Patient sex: F
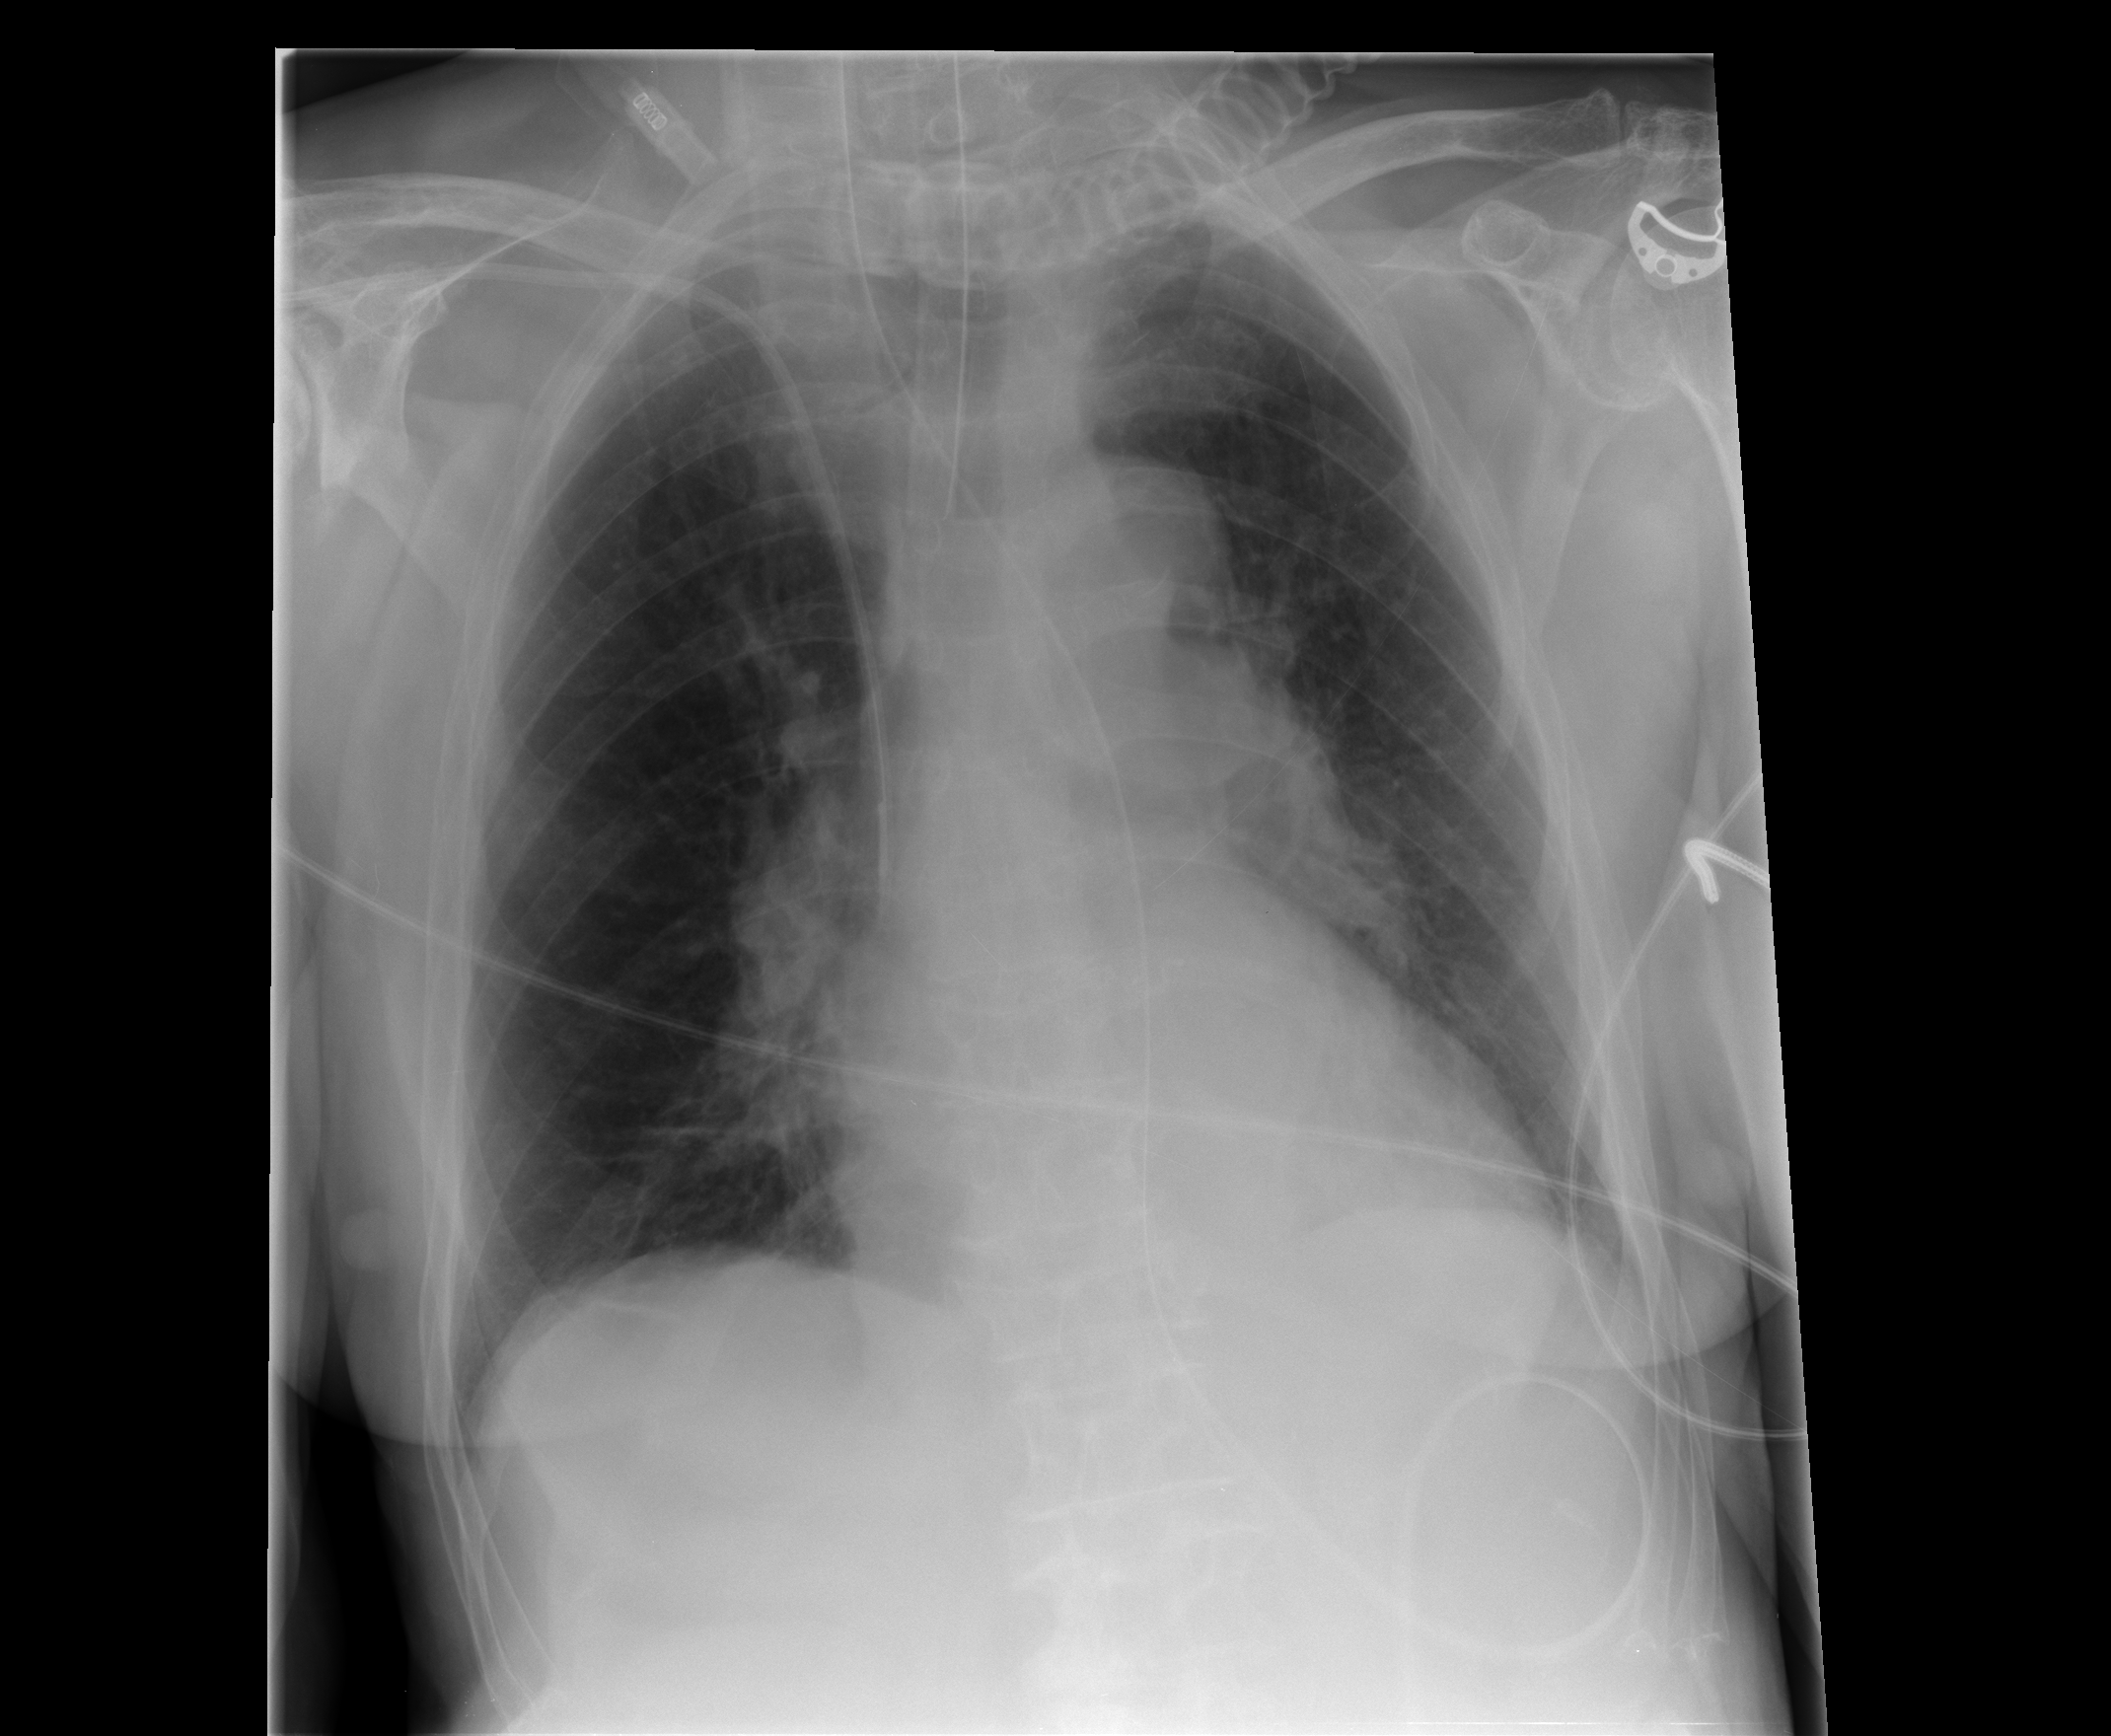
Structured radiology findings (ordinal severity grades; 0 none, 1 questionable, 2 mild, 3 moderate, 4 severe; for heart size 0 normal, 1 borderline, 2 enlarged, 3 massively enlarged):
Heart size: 0
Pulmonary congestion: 0
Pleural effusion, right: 0
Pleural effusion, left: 0
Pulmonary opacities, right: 0
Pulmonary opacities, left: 0
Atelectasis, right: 1
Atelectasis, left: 1